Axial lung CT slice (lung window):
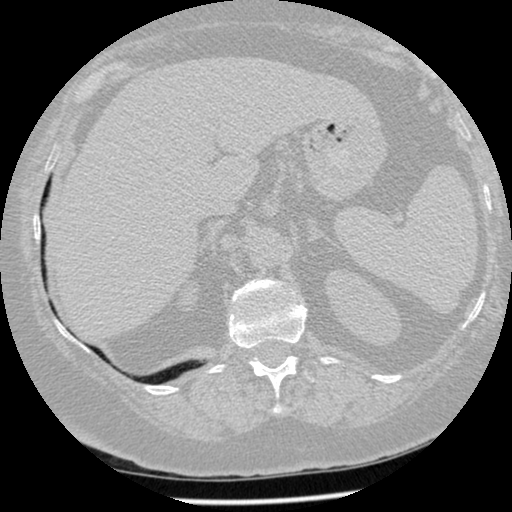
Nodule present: no